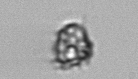
Label: coccolithophorid